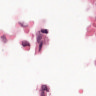
Metastatic tissue present: no